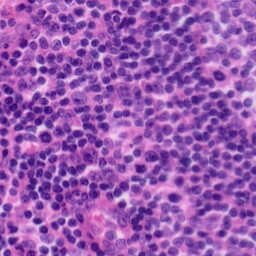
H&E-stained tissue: Tonsil